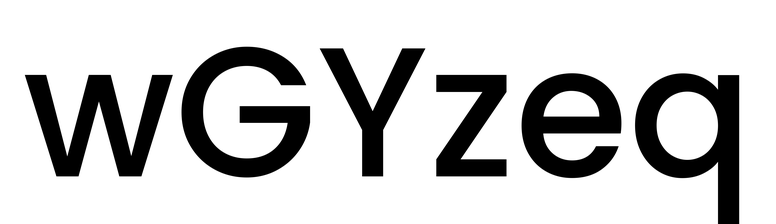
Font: Poppins-Medium